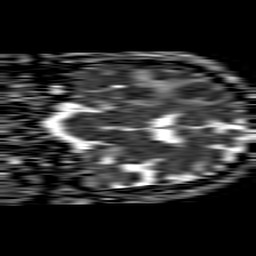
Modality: ADC
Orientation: coronal
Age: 75
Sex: male
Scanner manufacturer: philips
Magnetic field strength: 1.5 T
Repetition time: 4.6 s
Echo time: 0.08528 s